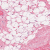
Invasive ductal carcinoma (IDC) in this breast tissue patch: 0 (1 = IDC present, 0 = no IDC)